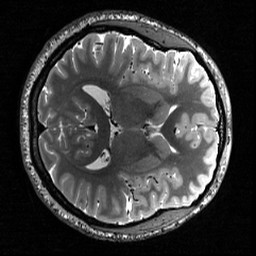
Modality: T2w
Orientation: axial
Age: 22
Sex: female
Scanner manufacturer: siemens
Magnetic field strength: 3 T
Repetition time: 3.2 s
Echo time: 0.566 s